Aerial crown-view tile of a tropical tree (Barro Colorado Island, Panama), acquired 20250217:
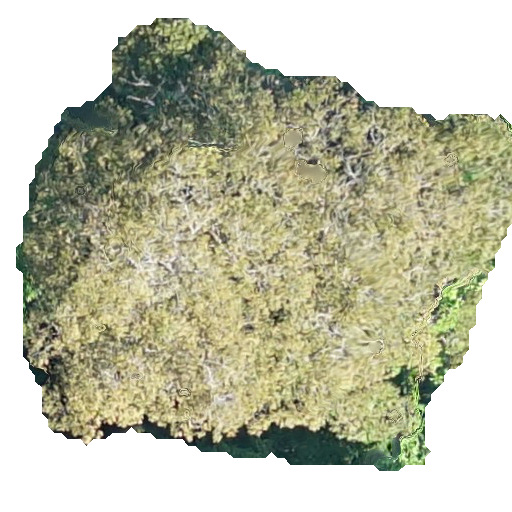
Species: Dipteryx oleifera
GBIF accepted scientific name: Dipteryx oleifera
Crown area: 244.951 m²